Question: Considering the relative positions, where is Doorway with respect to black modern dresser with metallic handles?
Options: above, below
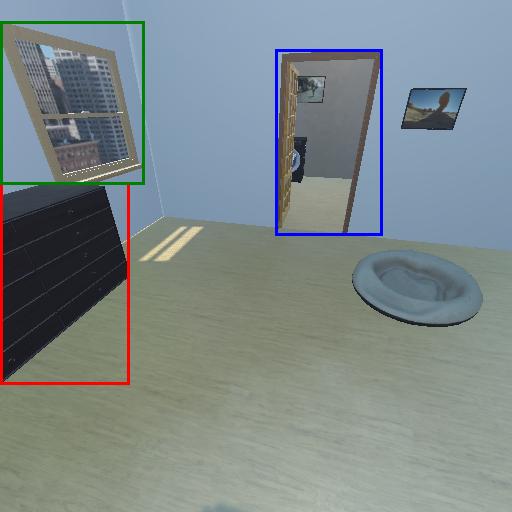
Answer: above